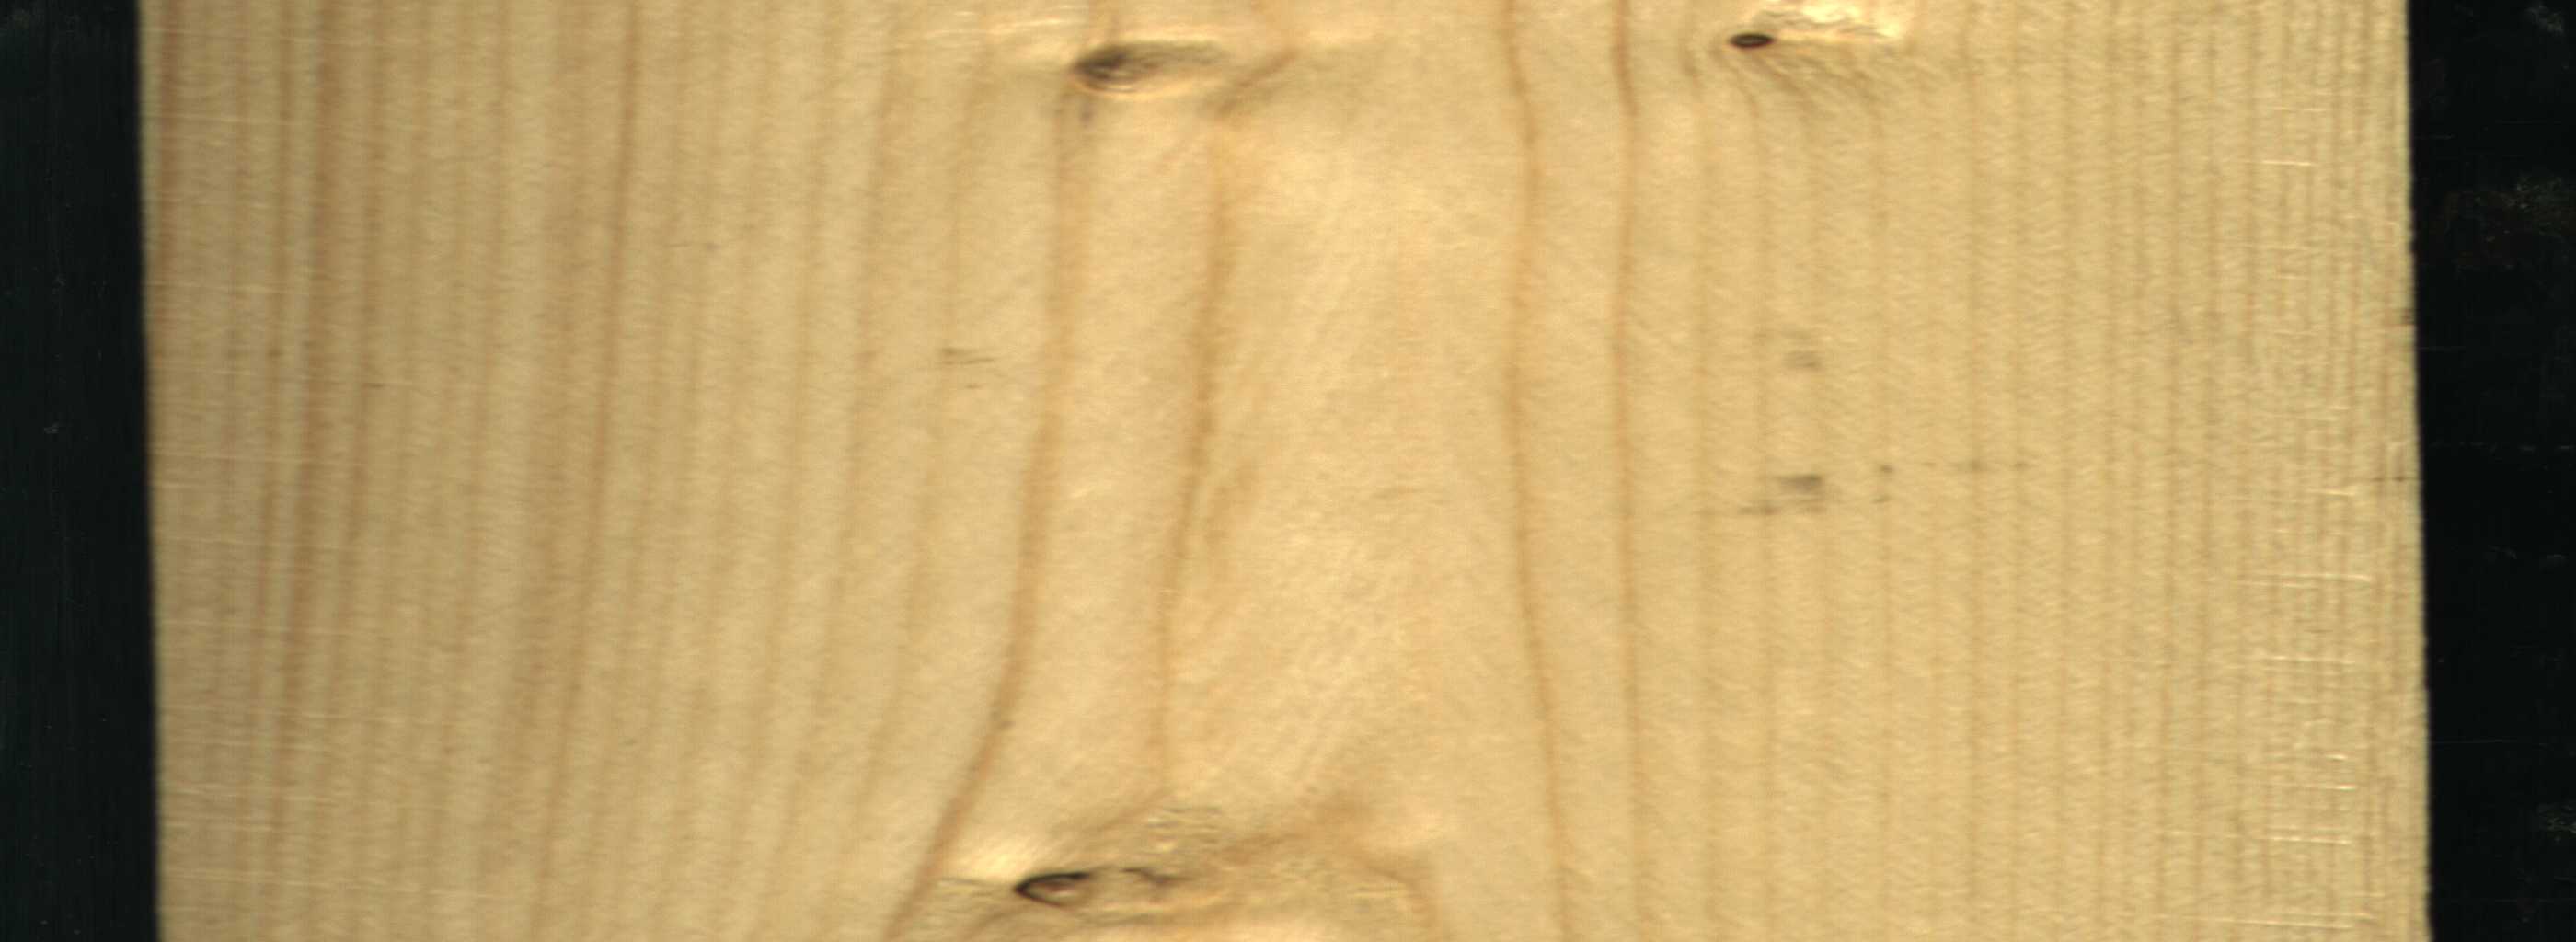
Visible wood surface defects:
Live_Knot
Live_Knot
Live_Knot